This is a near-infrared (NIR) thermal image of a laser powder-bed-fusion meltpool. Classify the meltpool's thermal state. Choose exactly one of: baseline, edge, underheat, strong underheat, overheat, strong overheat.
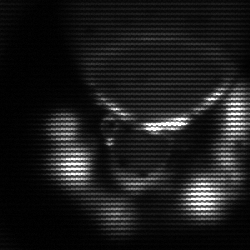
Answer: baseline